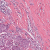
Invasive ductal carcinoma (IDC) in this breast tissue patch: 1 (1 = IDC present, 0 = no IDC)